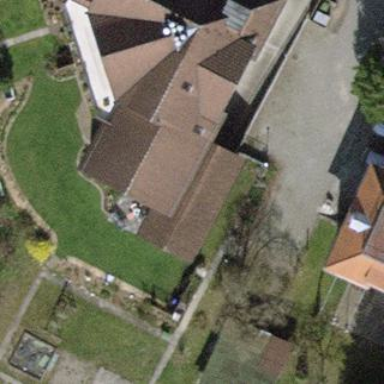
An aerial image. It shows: View of roof of building.